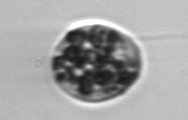
Label: Amoeba